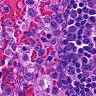
Metastatic tissue present: no